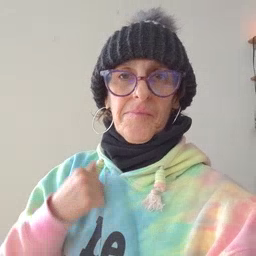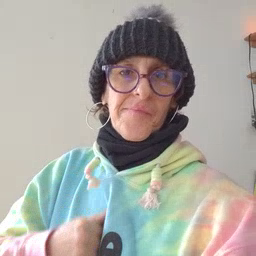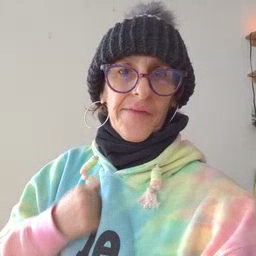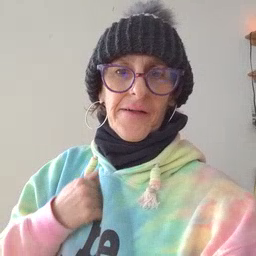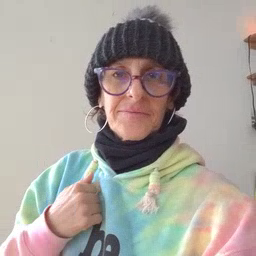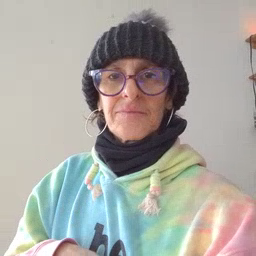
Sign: bath